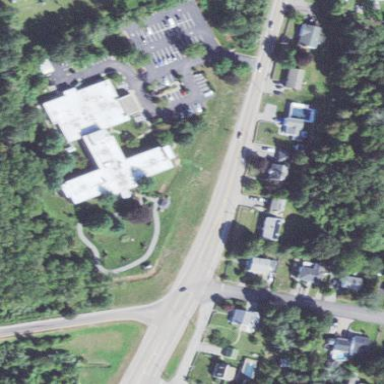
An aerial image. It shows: Nursing home building.